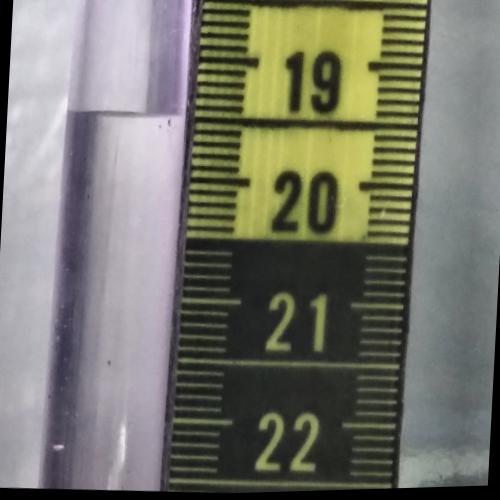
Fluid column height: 19.5 cm